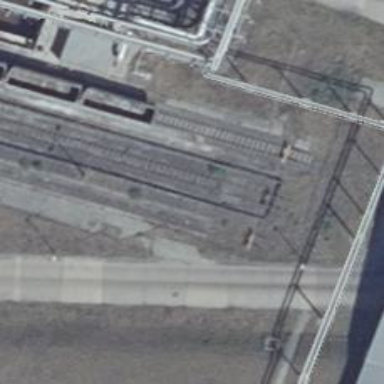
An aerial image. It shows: Rail yard with electrified contact lines for the trains.